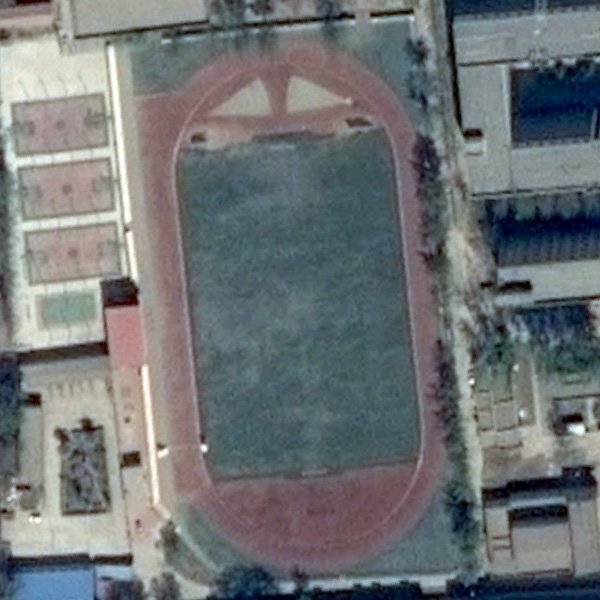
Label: Playground